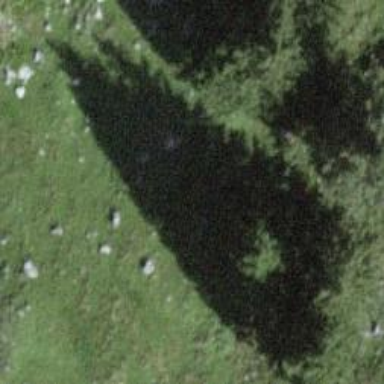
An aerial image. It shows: Evergreen needle-leaved tree.